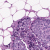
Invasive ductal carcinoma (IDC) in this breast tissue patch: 1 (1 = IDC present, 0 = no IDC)